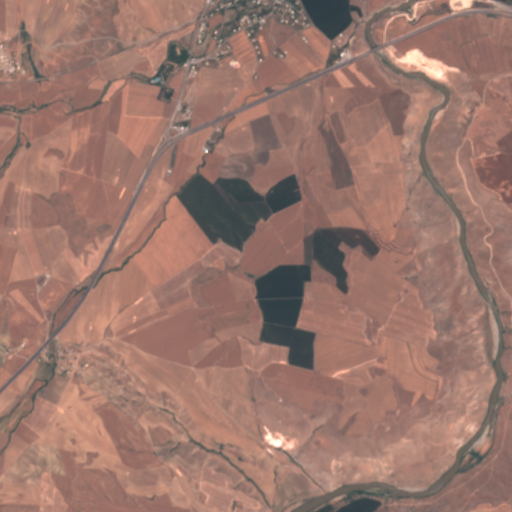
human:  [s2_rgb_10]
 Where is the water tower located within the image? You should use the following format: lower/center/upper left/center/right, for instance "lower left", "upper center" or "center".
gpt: The water tower is located in the lower left of the image.
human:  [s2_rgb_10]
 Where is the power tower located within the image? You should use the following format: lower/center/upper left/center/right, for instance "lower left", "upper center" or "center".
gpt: There is no power tower in the image.